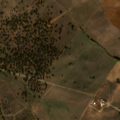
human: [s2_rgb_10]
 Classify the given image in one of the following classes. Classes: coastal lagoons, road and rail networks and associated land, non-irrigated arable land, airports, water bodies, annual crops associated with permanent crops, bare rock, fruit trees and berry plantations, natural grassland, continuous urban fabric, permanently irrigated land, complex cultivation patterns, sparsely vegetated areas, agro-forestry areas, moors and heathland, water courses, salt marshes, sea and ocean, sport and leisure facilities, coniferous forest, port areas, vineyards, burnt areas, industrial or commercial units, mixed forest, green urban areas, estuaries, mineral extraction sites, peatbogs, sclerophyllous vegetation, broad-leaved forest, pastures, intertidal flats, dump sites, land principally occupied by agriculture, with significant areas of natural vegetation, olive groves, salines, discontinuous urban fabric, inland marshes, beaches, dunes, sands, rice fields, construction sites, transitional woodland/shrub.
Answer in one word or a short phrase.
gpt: non-irrigated arable land, pastures, agro-forestry areas